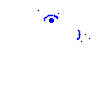
Particle: electron